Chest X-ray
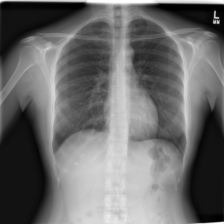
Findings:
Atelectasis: negative
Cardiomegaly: negative
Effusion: negative
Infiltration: negative
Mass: negative
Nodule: negative
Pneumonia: negative
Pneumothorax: negative
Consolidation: negative
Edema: negative
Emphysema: negative
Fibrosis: negative
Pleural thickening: negative
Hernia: negative